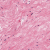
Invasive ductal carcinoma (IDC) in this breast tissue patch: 0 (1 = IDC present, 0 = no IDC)